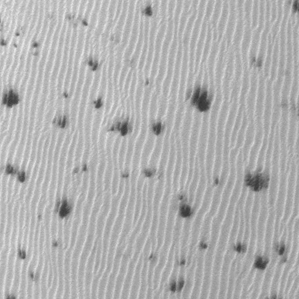
Label: frost